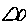
Label: triangle